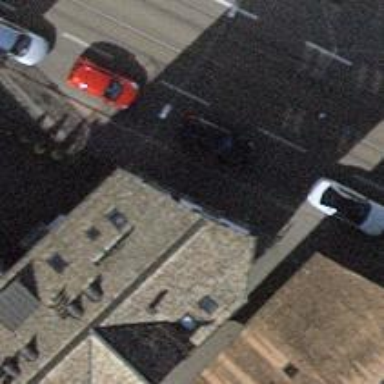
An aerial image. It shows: Restaurant.